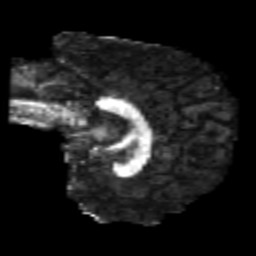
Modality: FA
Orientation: sagittal
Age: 21
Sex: male
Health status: healthy
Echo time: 0.074 s